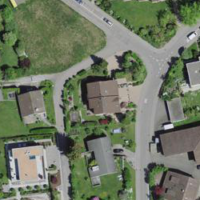
EUNIS habitat code: 57
Species observed at this site:
Allium ursinum